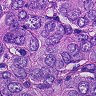
Metastatic tissue present: yes